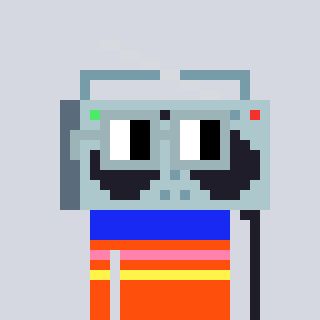
a pixel art character with square dark gray glasses, a boombox-shaped head and a orange-colored body on a cool background